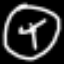
Label: clock